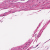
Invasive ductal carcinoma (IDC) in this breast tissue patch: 0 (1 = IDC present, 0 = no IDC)